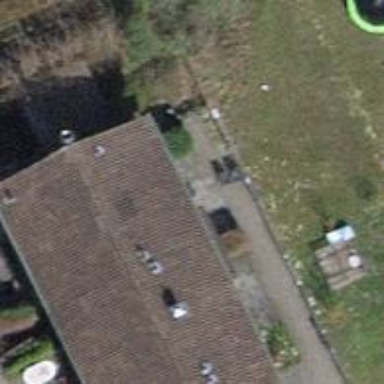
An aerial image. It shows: Gabled house with pitched roof.